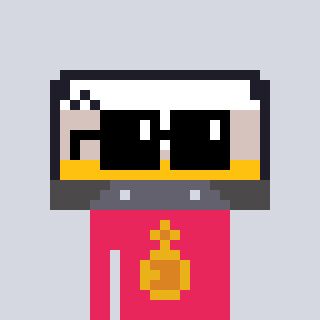
a pixel art character with square black sunglasses, a cassette tape-shaped head and a redpinkish-colored body on a cool background